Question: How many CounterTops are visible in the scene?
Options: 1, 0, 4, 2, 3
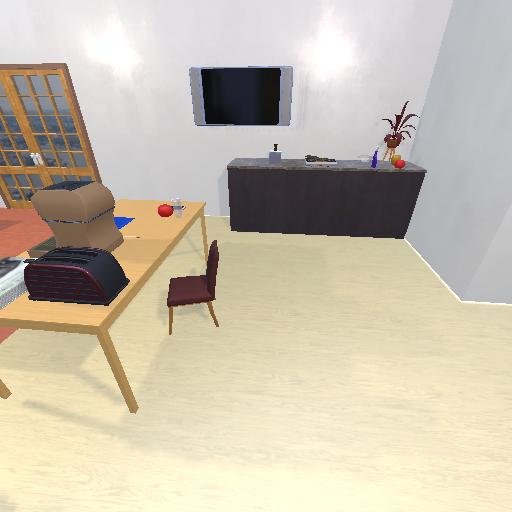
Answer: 1